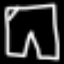
Label: pants